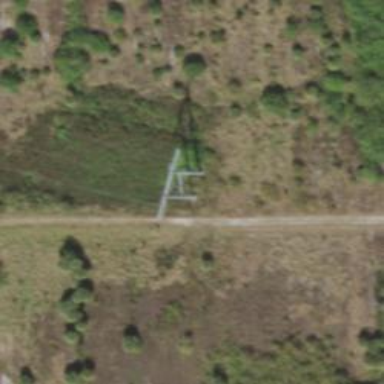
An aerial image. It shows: H-frame power tower with distinctive design.